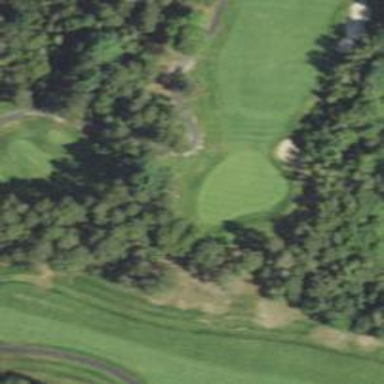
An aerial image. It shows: Golf hole.